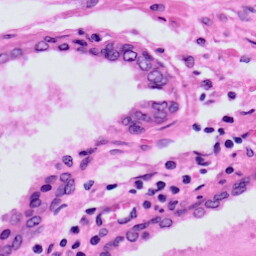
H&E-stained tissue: Prostate